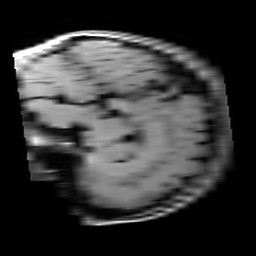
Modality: T1w
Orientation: sagittal
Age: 22
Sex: female
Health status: healthy
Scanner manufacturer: siemens
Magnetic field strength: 3 T
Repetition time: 4.1 s
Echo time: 0.0085 s